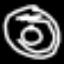
Label: donut